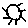
Label: sun